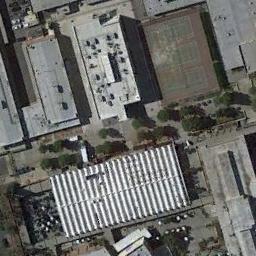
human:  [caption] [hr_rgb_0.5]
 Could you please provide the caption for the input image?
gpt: The tennis court is next to some buildings and trees .

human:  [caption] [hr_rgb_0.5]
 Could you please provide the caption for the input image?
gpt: Tennis court surrounded by buildings .

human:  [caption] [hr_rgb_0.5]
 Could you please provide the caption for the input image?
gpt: Many buildings are beside the tennis courts .

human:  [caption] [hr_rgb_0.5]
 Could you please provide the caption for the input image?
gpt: There is a small tennis court on the vacant lot opposite the building .

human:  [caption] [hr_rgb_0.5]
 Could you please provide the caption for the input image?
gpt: There are some buildings around the tennis court .